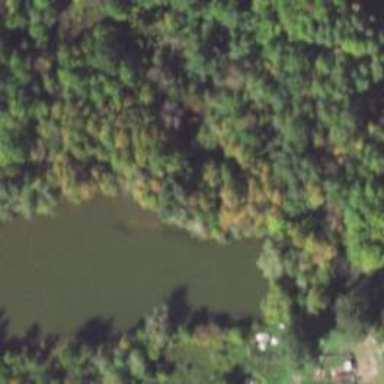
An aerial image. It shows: Reservoir.